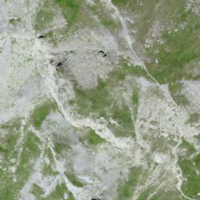
EUNIS habitat code: 48
Species observed at this site:
Aster alpinus